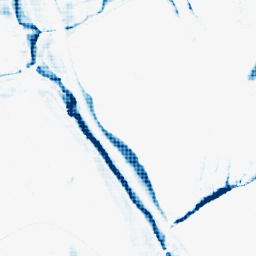
Category: morphological
Decomposition family: morphological_rect
Decomposition parameters: operation: closing
width: 20
height: 3
Upsampling method: sinc_hamming
Upsampling parameters: scale: 4
kernel_size: 4
Upsampling scale: 4